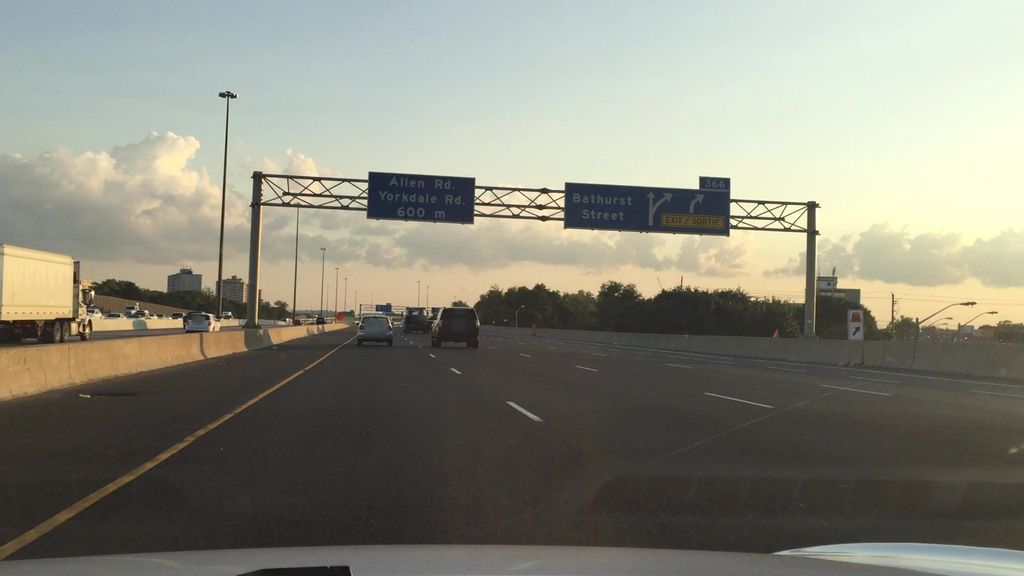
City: toronto